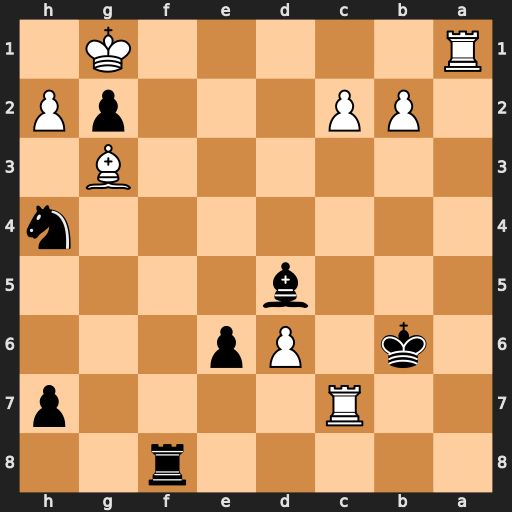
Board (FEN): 5r2/2R4p/1k1Pp3/3b4/7n/6B1/1PP3pP/R5K1
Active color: b
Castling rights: -
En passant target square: -
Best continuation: Nf3+ Kf2 Ne1+